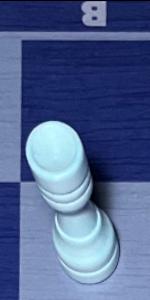
Label: Rook_White